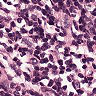
Metastatic tissue present: no